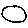
Label: moon